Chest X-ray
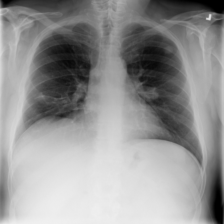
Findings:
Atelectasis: positive
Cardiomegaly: negative
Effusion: negative
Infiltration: negative
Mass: negative
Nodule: negative
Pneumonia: negative
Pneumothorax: negative
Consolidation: negative
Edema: negative
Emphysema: negative
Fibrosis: negative
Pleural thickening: negative
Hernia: negative